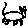
Label: cat